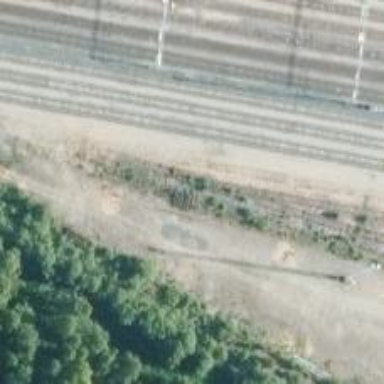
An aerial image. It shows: Disused railway spur service.